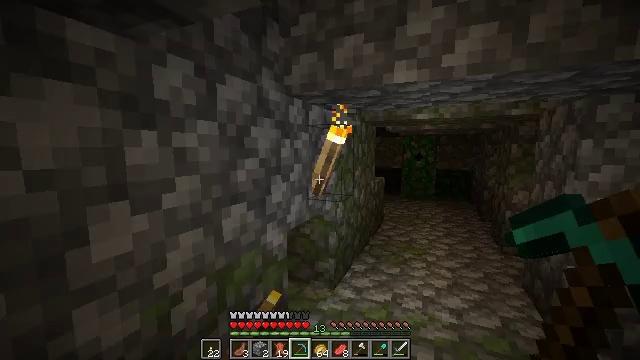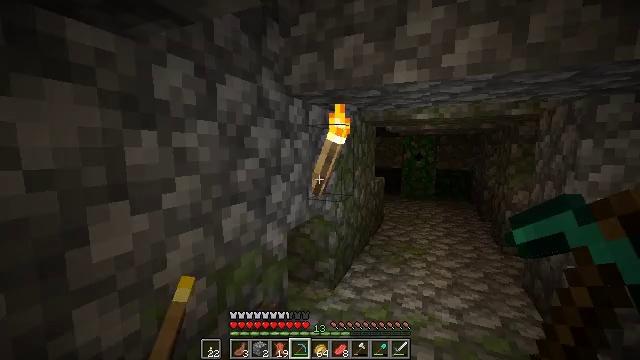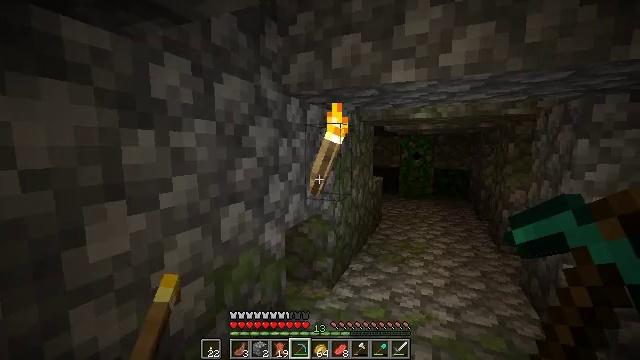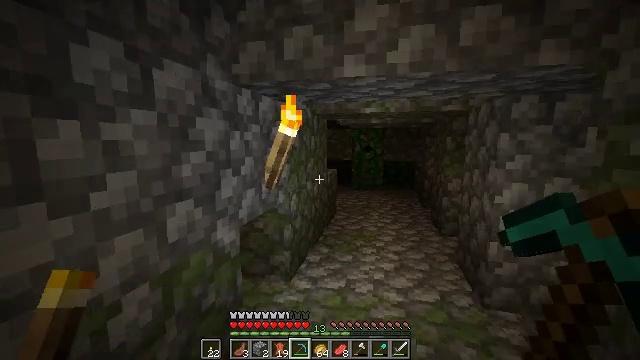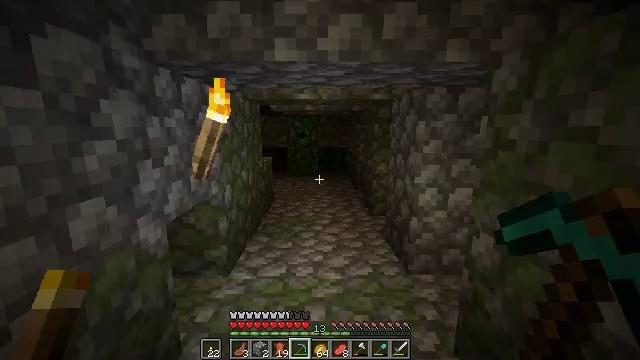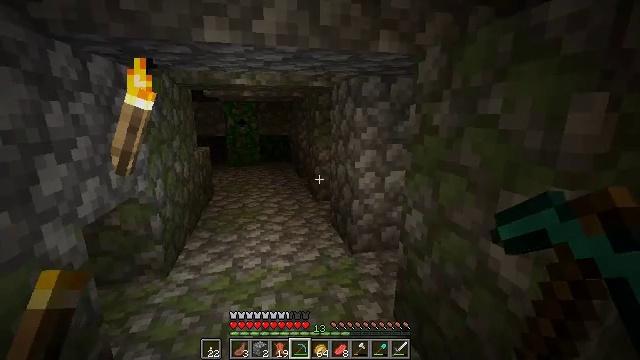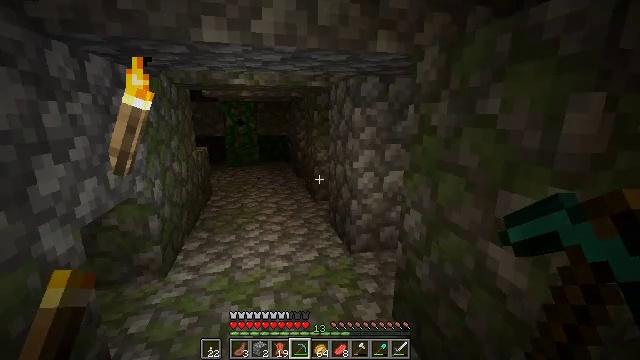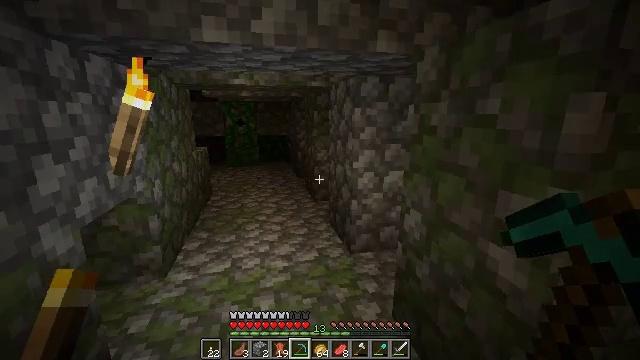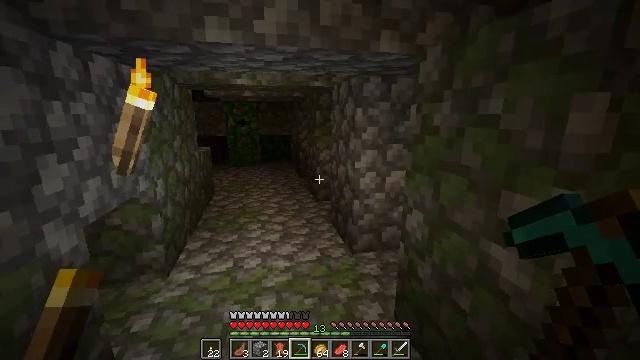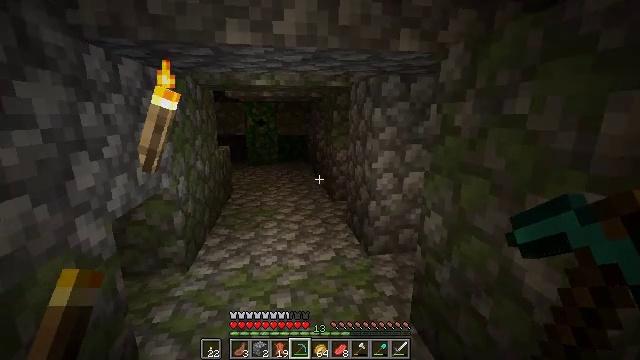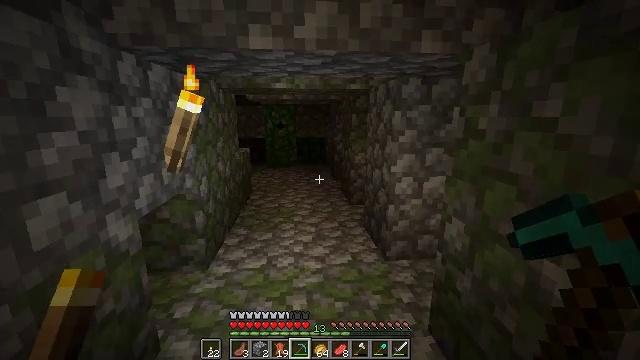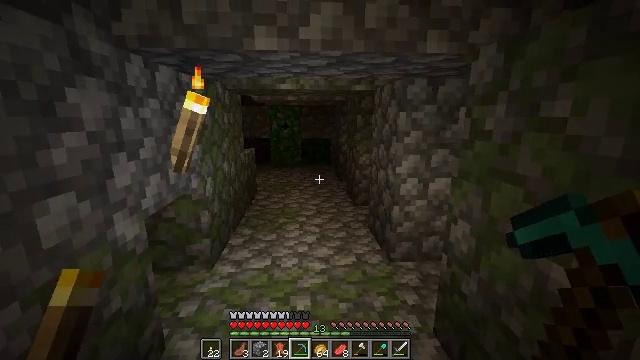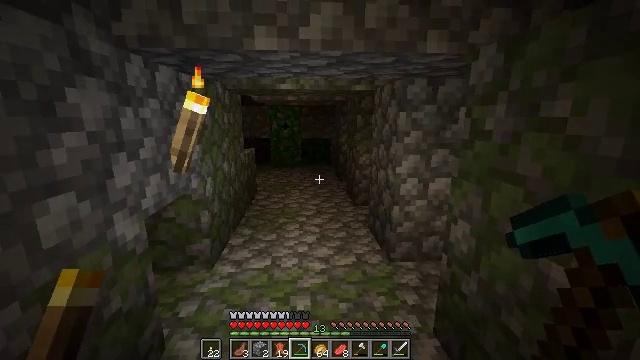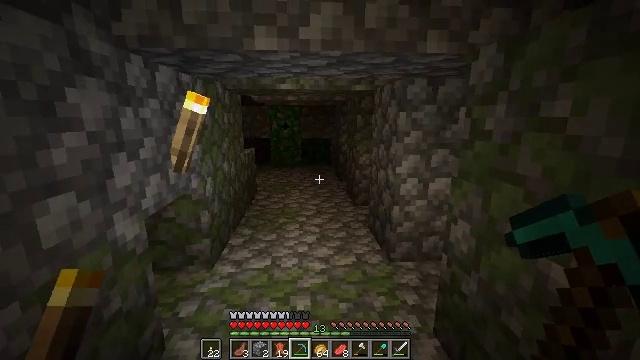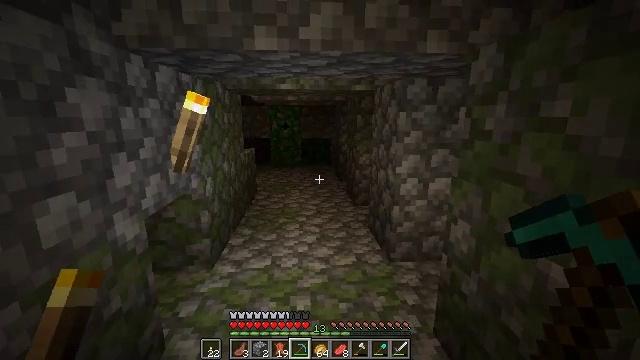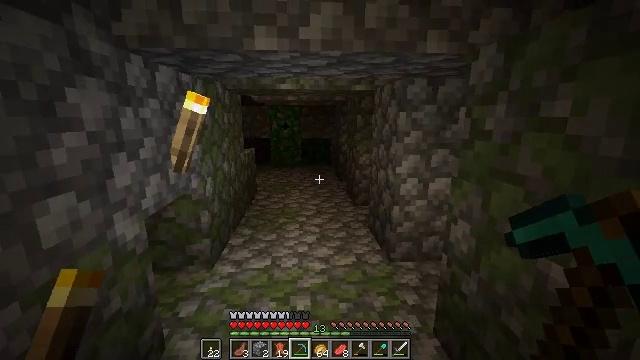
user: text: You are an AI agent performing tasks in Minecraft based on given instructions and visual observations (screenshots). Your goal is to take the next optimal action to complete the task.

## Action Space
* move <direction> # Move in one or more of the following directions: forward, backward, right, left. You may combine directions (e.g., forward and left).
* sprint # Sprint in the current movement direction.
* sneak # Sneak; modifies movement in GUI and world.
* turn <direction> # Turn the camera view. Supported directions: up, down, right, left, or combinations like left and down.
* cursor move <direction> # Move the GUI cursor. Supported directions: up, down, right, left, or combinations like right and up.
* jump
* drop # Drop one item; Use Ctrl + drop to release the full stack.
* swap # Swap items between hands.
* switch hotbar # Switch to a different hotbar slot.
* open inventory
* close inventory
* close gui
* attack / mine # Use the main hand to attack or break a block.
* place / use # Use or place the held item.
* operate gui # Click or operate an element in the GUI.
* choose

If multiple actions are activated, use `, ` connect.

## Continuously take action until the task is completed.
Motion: motion action
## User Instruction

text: Remove the tripwire hook from the setup.
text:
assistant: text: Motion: no_op
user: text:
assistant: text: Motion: no_op
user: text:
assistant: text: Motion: turn right and down
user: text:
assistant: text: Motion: turn right and down
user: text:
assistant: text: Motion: turn right and down
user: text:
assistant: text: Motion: no_op
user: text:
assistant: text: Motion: no_op
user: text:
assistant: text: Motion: no_op
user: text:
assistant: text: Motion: turn left
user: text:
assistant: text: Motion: turn left
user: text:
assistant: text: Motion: turn left
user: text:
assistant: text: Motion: no_op
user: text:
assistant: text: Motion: no_op
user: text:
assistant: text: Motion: no_op
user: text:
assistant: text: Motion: no_op
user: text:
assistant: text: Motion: move forward
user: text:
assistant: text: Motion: move forward
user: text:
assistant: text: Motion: move forward
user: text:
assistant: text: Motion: move forward, turn right
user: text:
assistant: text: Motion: move forward and move left, turn right
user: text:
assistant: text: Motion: move forward and move left, turn right
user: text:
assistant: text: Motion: move left, turn right
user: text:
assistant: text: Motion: move left, turn right
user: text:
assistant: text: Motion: turn right
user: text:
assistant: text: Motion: no_op
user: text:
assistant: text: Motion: no_op
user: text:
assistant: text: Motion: no_op
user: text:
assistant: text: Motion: no_op
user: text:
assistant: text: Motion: no_op
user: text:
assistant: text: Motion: no_op